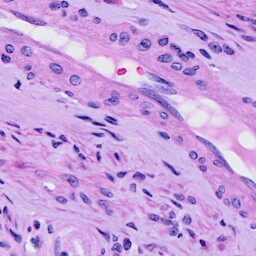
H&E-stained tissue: Cervix